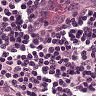
Metastatic tissue present: no